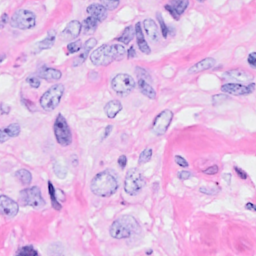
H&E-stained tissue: Breast